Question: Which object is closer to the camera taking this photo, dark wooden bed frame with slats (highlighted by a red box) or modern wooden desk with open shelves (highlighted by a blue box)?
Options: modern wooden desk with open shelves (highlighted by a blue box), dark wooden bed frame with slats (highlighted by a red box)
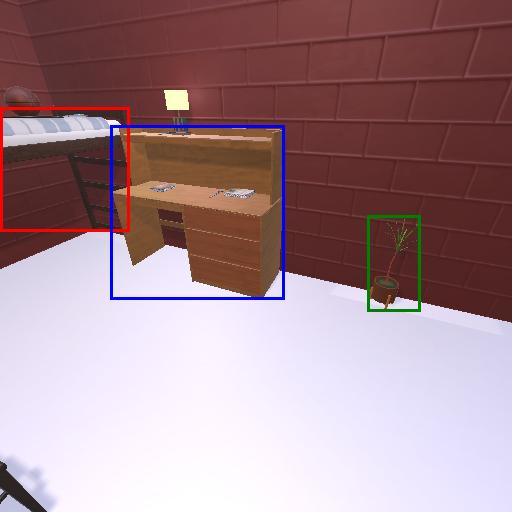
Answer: modern wooden desk with open shelves (highlighted by a blue box)